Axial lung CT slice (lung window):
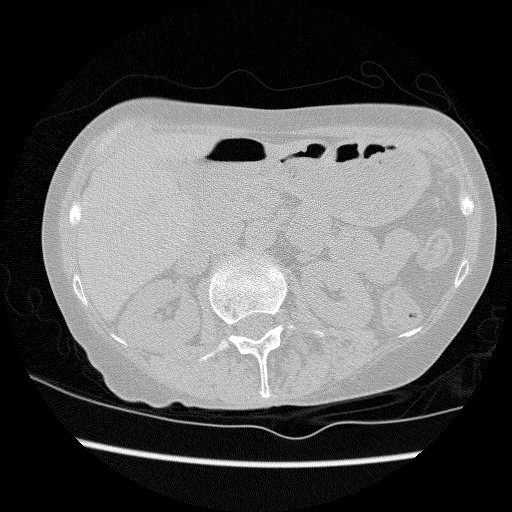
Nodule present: no